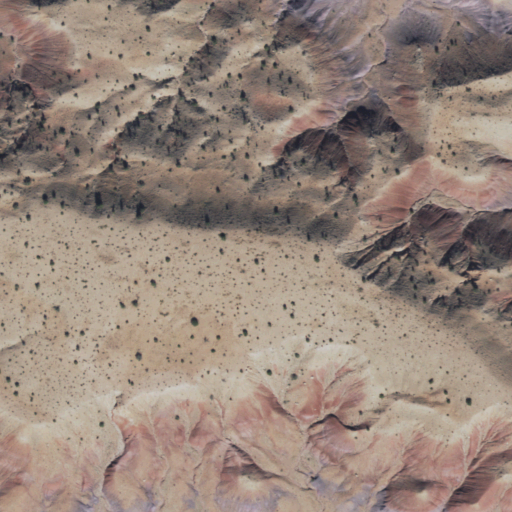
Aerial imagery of mountain in Arizona named White Mesa containing shrub, barren land, and grassland